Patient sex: F
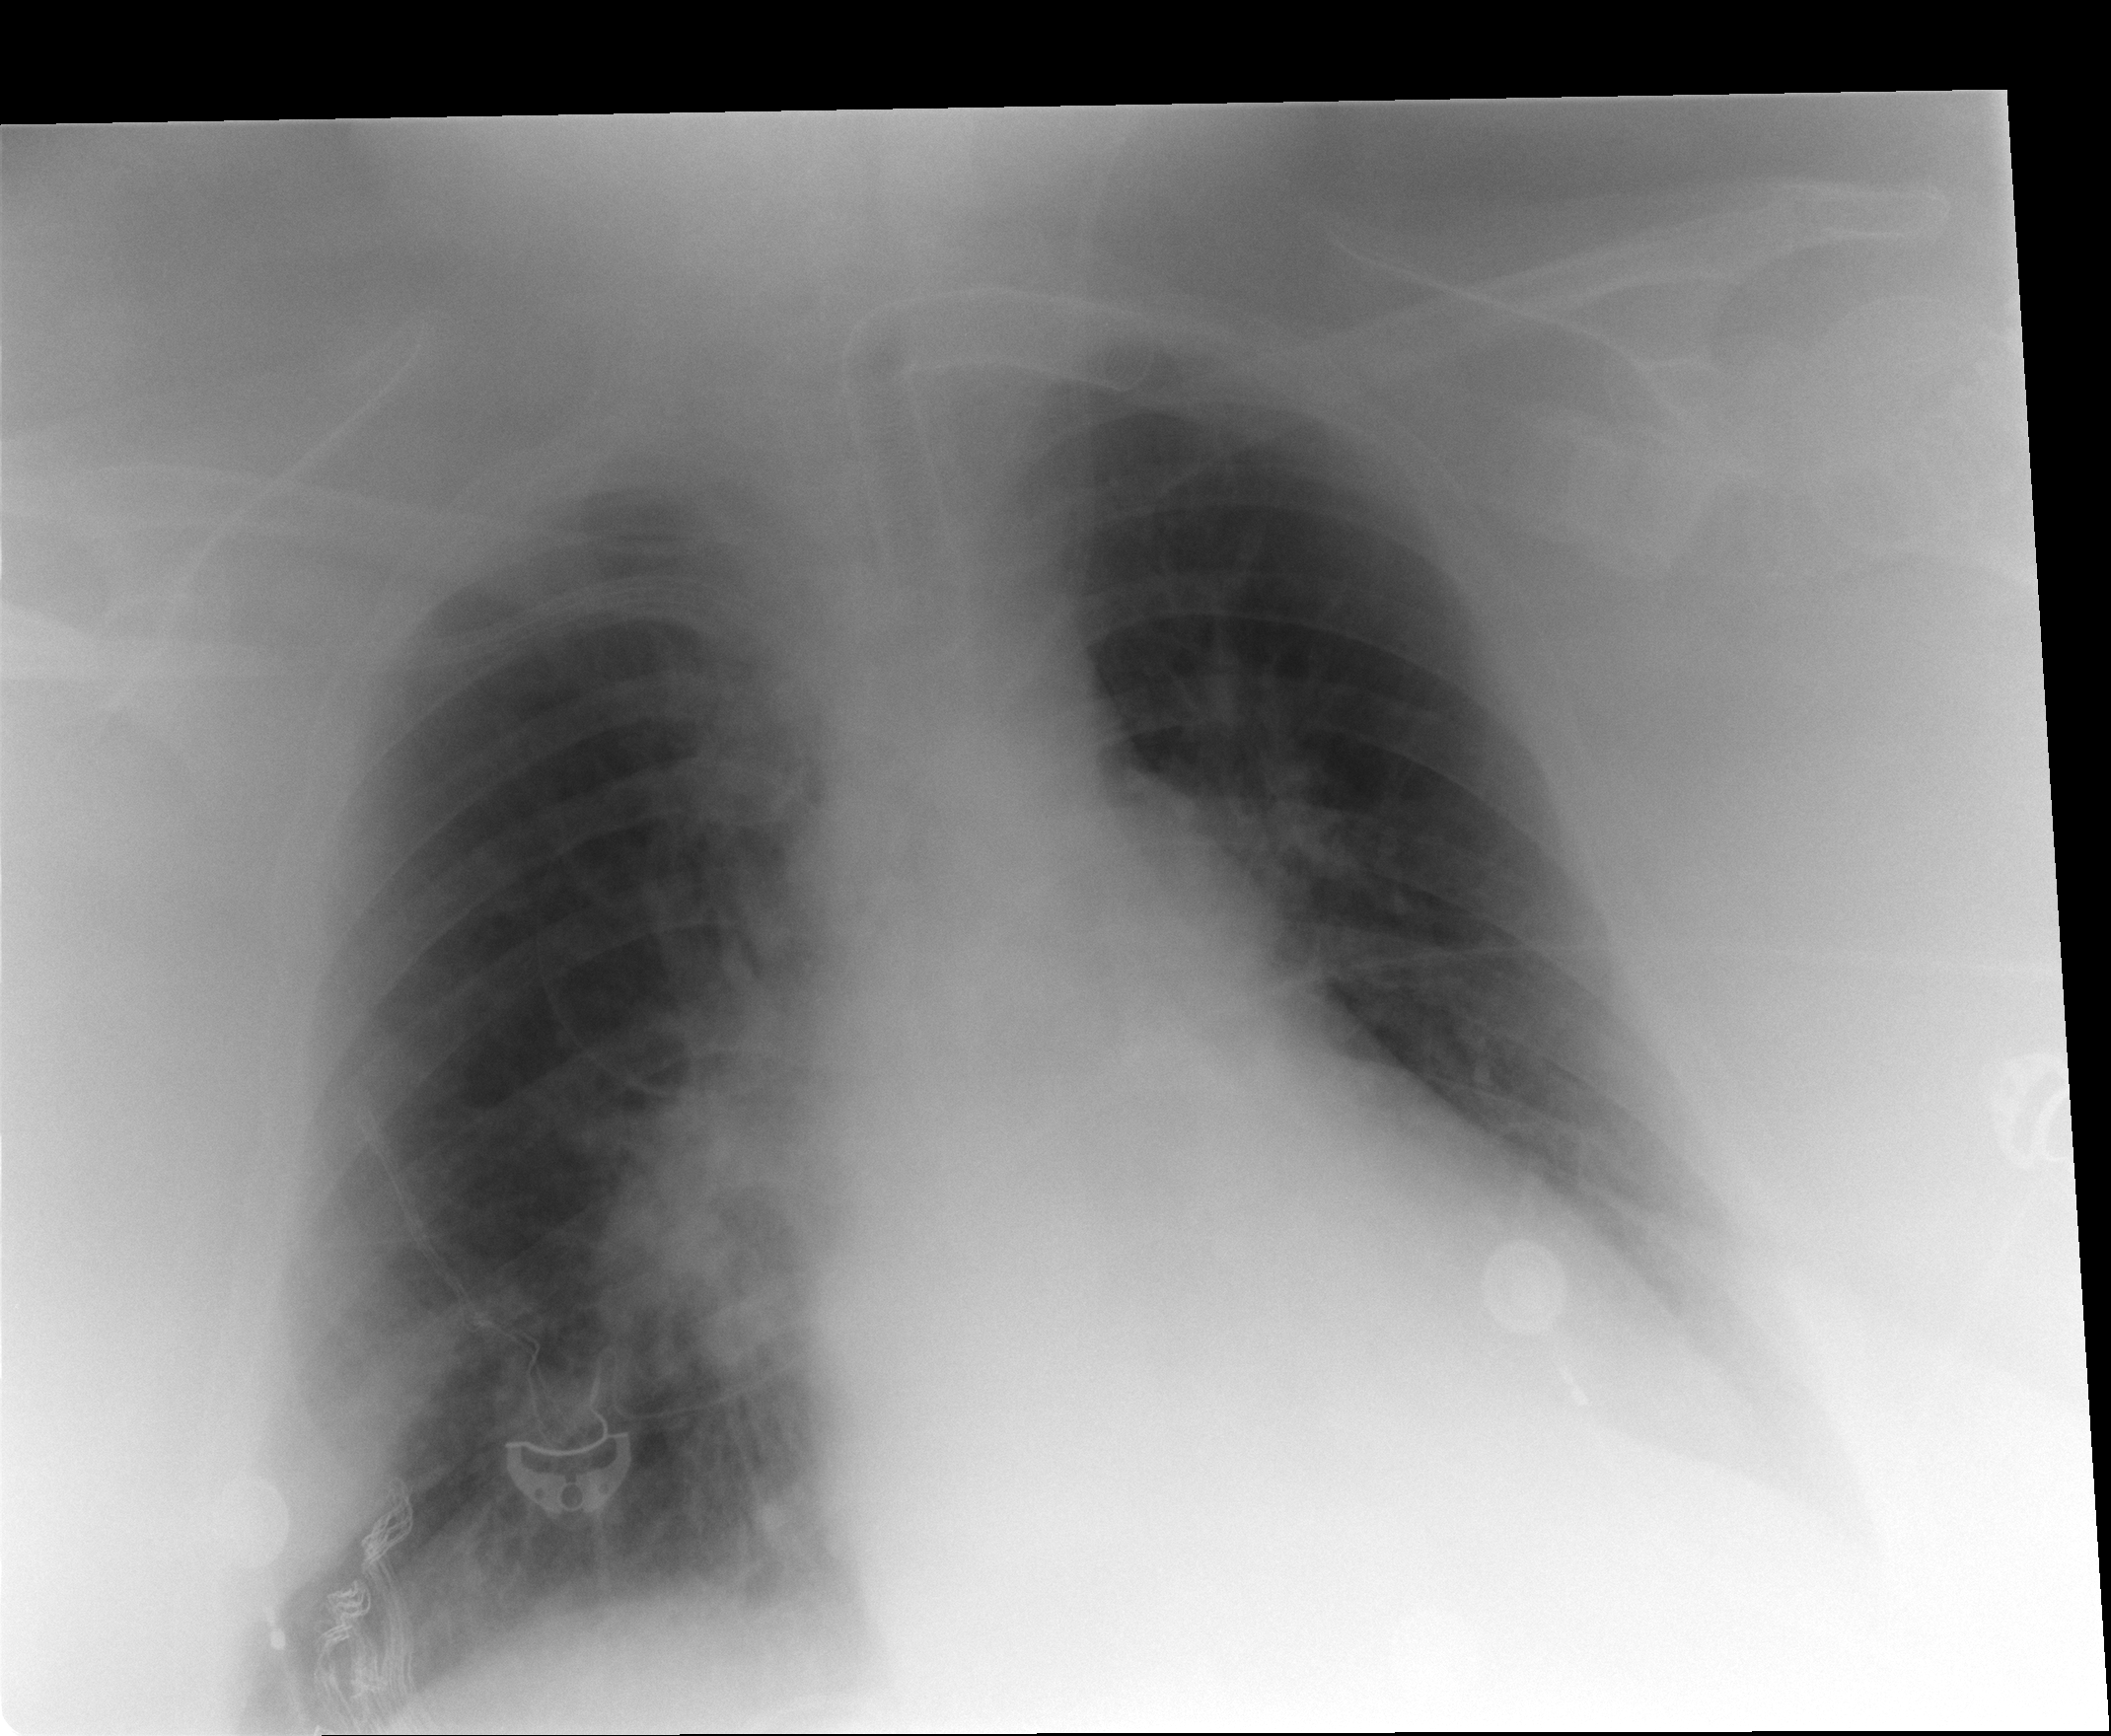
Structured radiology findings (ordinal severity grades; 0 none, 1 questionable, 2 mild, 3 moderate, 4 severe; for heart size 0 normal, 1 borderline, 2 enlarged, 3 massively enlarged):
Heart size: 1
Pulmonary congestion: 2
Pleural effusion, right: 0
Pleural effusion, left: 2
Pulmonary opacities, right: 2
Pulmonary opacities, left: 0
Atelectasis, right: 2
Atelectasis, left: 2